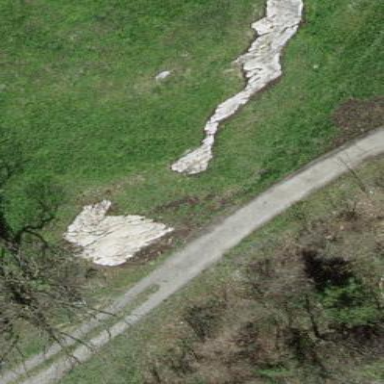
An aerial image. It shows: Landscape of bare rock.